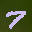
Label: 7